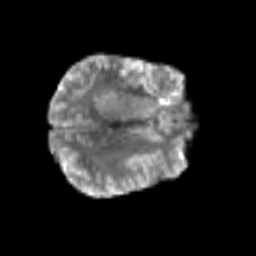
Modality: T2w
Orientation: axial
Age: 50
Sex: male
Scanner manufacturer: siemens
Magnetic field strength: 3 T
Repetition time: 6.1 s
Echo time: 0.101 s